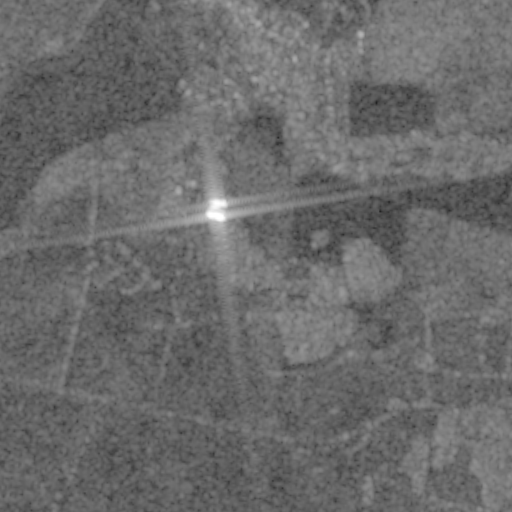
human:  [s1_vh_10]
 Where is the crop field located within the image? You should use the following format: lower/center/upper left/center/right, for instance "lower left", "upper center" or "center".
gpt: The crop field is located in the upper right of the image.
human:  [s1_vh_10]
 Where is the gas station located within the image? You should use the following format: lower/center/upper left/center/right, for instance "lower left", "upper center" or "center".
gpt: The gas station is located in the upper center of the image.
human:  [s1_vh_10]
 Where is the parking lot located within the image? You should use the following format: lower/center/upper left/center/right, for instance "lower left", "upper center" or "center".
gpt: The parking lot is located in the upper center of the image.
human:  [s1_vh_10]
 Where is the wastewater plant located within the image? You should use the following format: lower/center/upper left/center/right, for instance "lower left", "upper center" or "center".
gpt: The wastewater plant is located in the upper left of the image.
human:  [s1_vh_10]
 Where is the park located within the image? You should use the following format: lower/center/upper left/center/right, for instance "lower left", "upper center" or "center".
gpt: There is no park in the image.

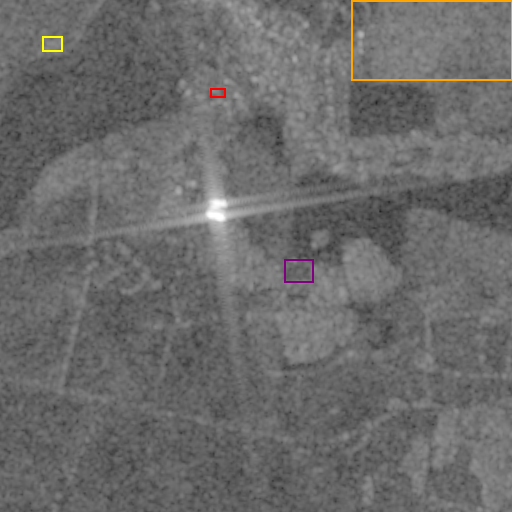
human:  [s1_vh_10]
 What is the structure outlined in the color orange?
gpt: The structure outlined in orange is a crop field.
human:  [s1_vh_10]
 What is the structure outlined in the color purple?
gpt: The structure outlined in purple is a park.
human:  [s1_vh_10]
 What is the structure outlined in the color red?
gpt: The structure outlined in red is a parking lot.
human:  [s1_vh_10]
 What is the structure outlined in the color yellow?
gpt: The structure outlined in yellow is a wastewater plant.
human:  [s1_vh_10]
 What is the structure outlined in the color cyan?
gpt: There is no cyan outline.